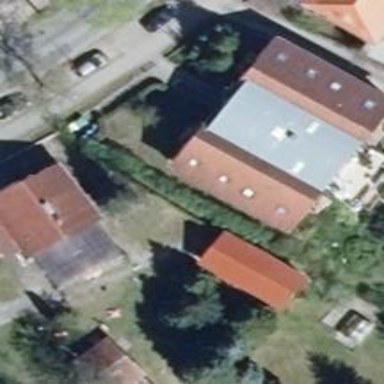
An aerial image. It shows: Beautiful apartment building with mansard roof.